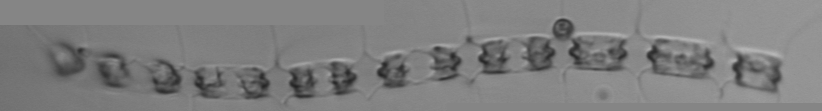
Label: Chaetoceros_didymus